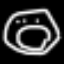
Label: donut